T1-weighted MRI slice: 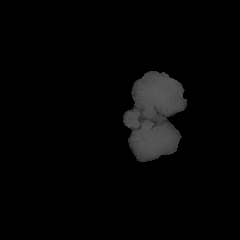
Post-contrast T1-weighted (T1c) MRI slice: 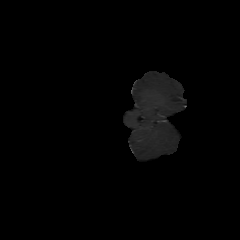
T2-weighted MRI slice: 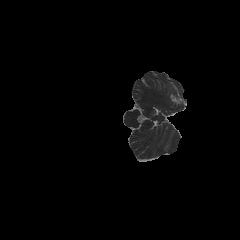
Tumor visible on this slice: no